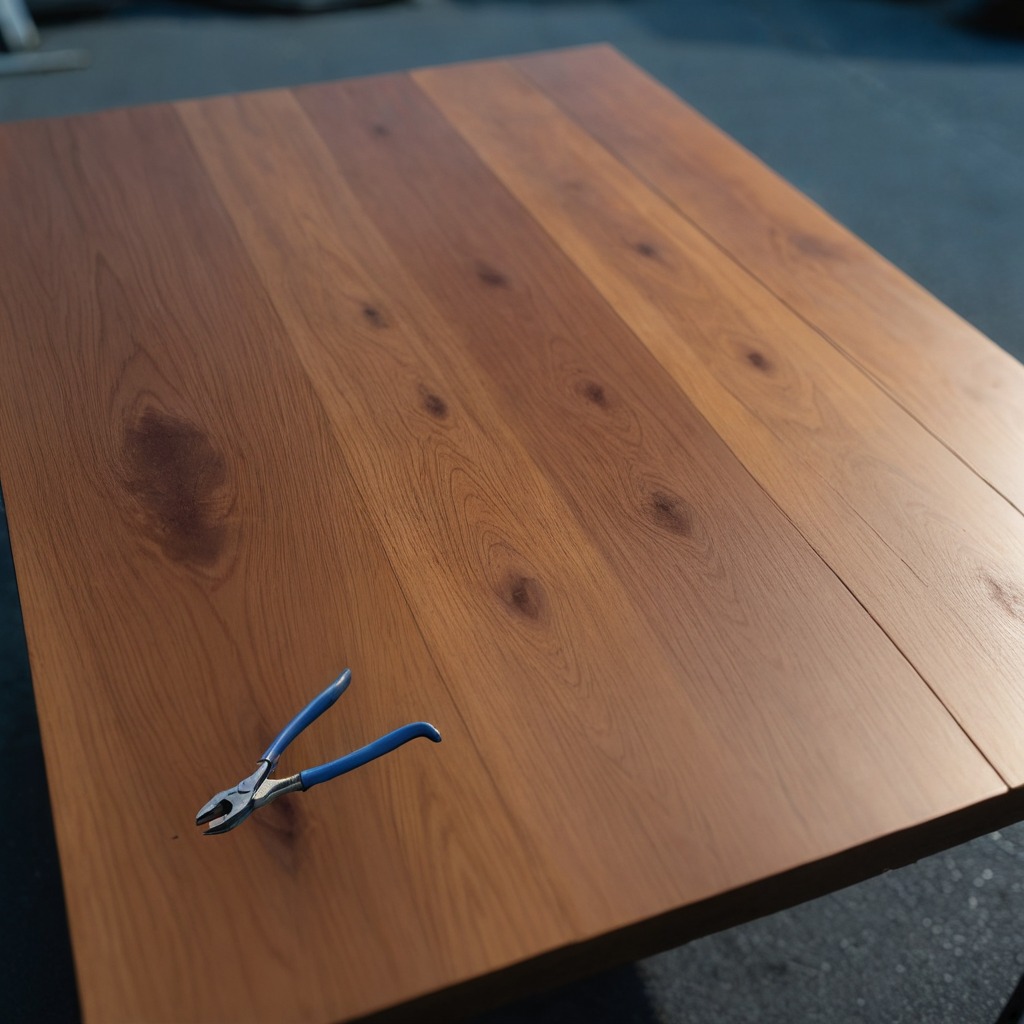
A plier is lying on the table.